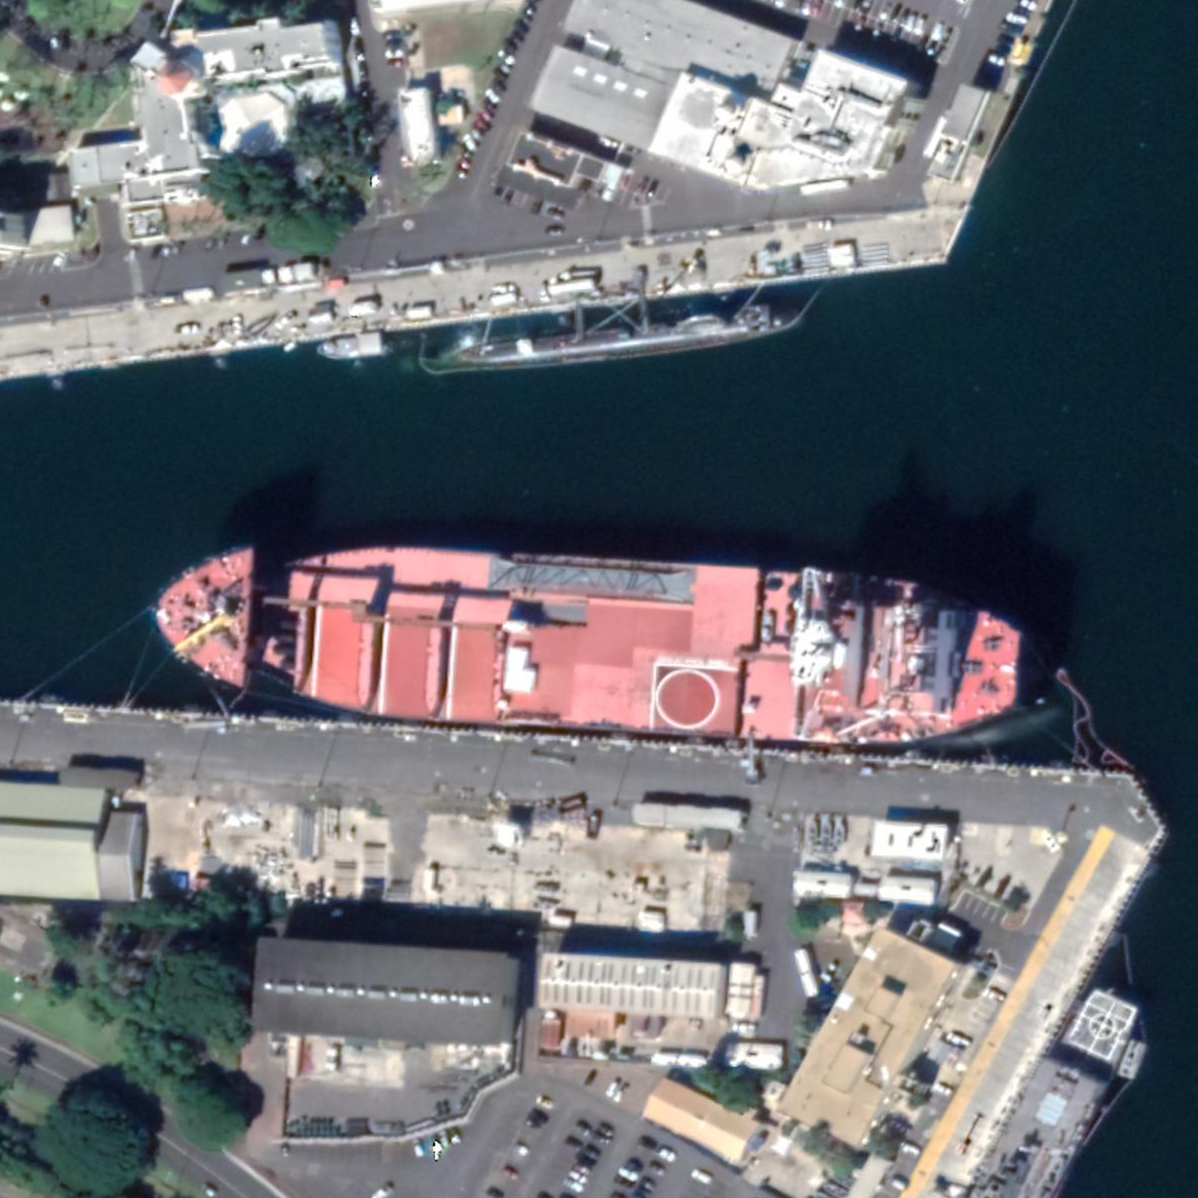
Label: civil